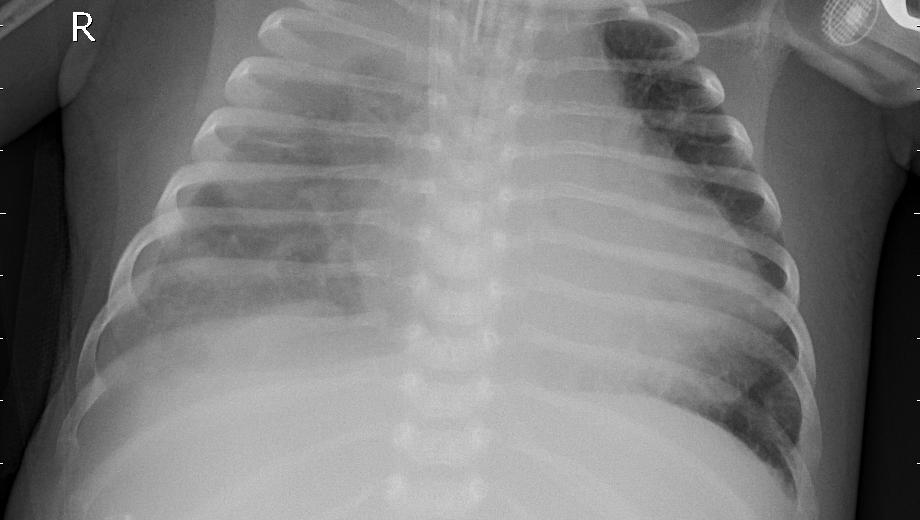
Diagnosis: PNEUMONIA